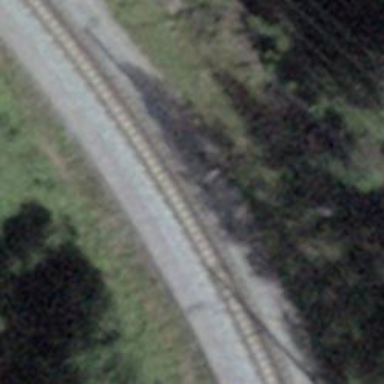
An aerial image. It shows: Narrow-gauge railway track electrified by contact line.